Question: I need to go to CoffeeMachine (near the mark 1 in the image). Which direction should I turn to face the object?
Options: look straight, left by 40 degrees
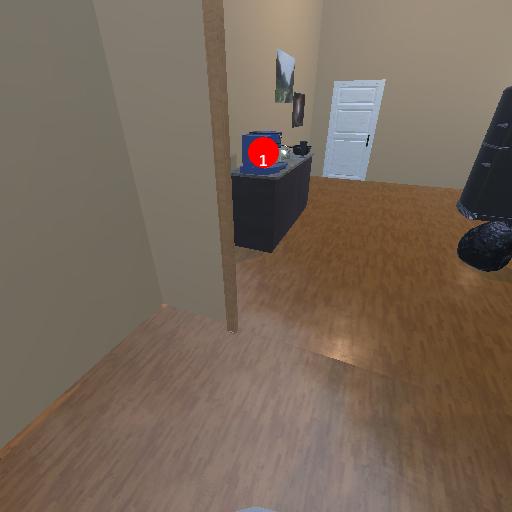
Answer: look straight